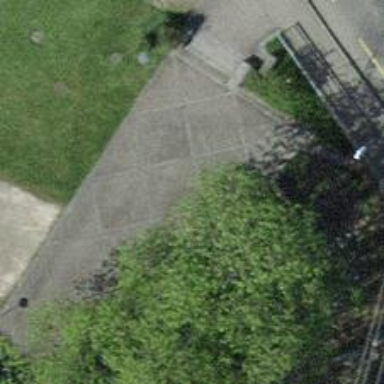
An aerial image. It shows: Bench.